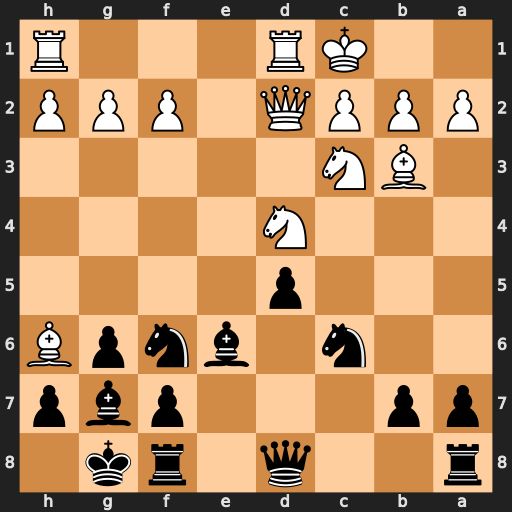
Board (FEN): r2q1rk1/pp3pbp/2n1bnpB/3p4/3N4/1BN5/PPPQ1PPP/2KR3R
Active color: b
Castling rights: -
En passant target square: -
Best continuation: Nxd4 Bxg7 Nxb3+ axb3 Kxg7